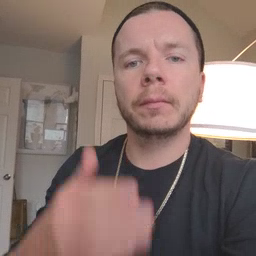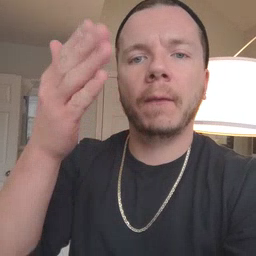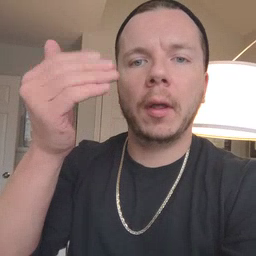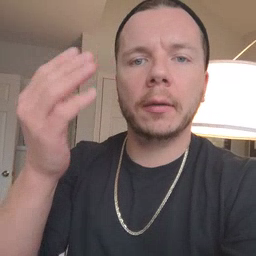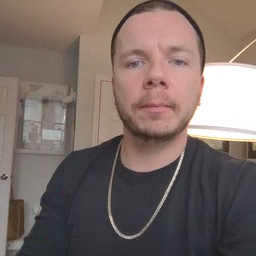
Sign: flag